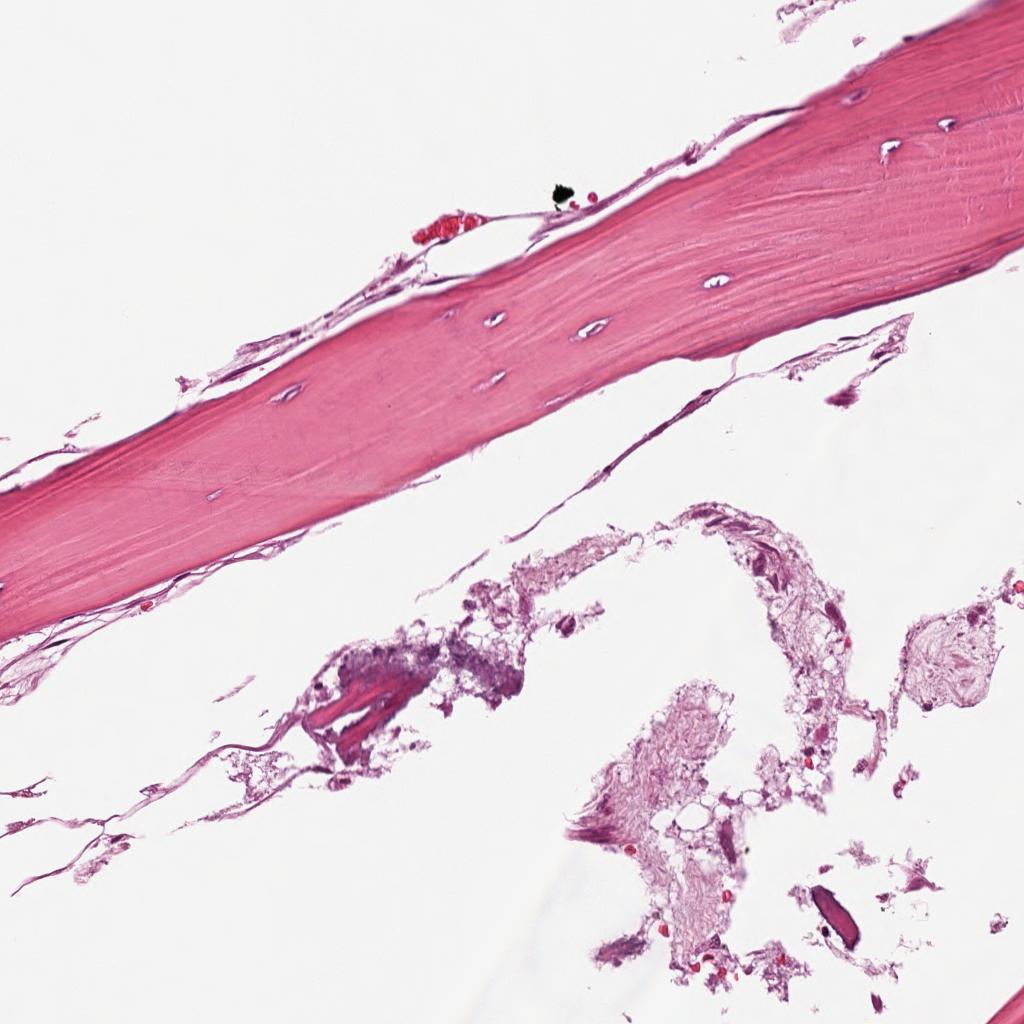
Label: Non-Tumor